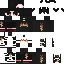
A female human skin with dark skin, wearing brown bald dressed in a black hoodie and black pants, featuring a closed mouth.